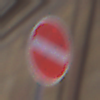
Verkehrszeichen: VerbotDerEinfahrt
Umgebung: Outdoor, Urban
Tageszeit: Midday
Wetter: Overcast
Licht: Natural
Jahreszeit: NotSpecified
Kontrast: LowContrast